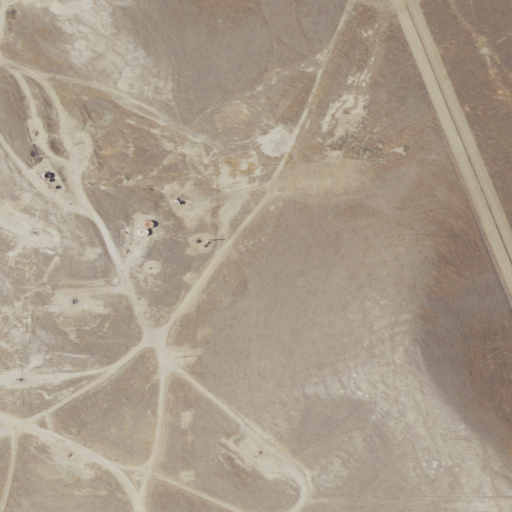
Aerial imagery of gap in California named Deadman Gap containing grassland, shrub, and open development